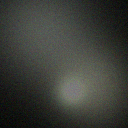
Screen state: off